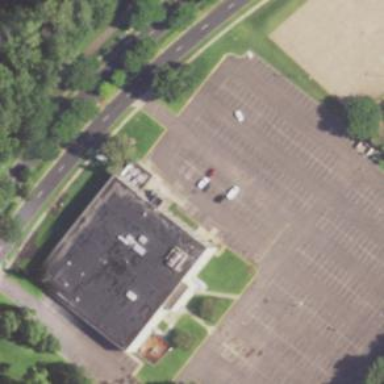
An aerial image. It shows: School building.